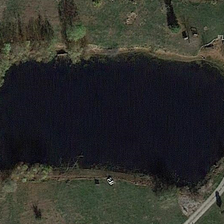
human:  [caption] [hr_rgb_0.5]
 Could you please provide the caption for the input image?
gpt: there is a vast lake on the land .

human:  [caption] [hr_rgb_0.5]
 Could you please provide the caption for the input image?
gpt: there is a vast lake on the land .

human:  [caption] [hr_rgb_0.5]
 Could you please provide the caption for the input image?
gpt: there is a house around the lake .

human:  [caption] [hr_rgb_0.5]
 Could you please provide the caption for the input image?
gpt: there is a house around the lake .

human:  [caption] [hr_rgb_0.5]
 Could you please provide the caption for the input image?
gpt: there is a vast lake on the land .